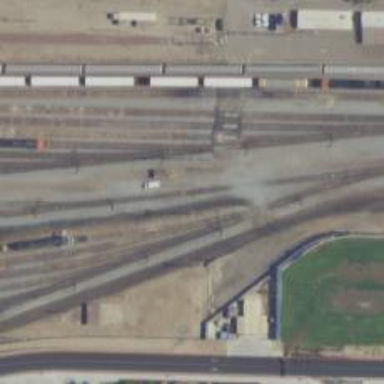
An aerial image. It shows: Railway yard used for servicing trains.